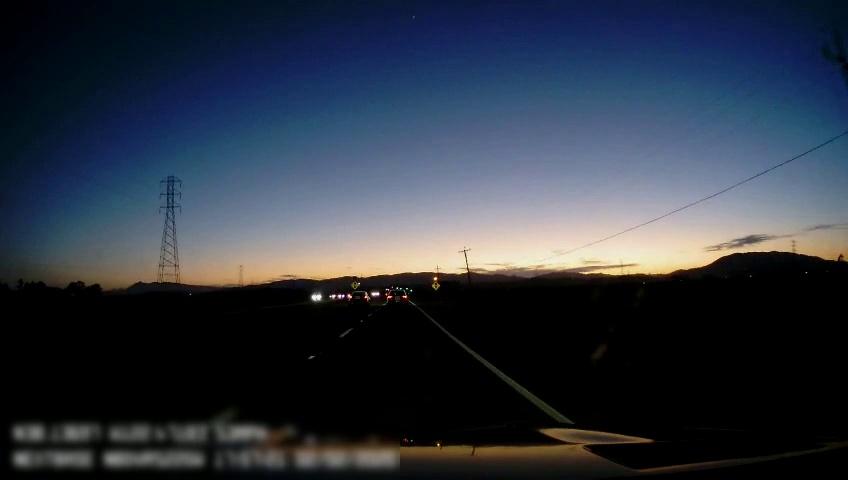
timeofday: Dusk/Dawn/Twilight
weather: Sunny
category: Drivable Space
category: Vehicles | Car
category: Vehicles | Car
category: Vehicles | SUV
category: Vehicles | SUV
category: Lanes | Current Lane
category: Lanes | Current Lane
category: Traffic | Signs